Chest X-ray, PA view. Patient: 36 years old, sex M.
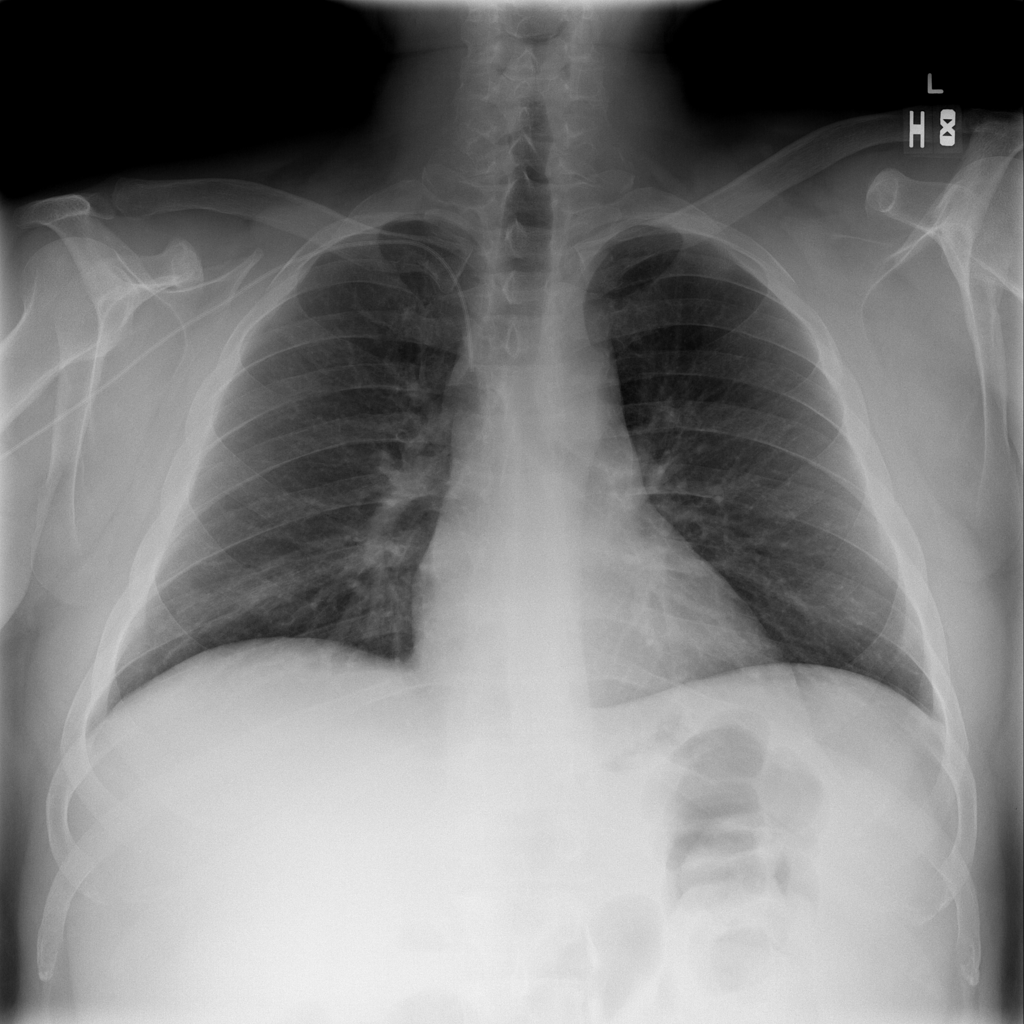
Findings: No Finding